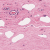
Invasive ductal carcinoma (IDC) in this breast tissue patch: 0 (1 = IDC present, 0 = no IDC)